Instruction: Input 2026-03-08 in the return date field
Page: home
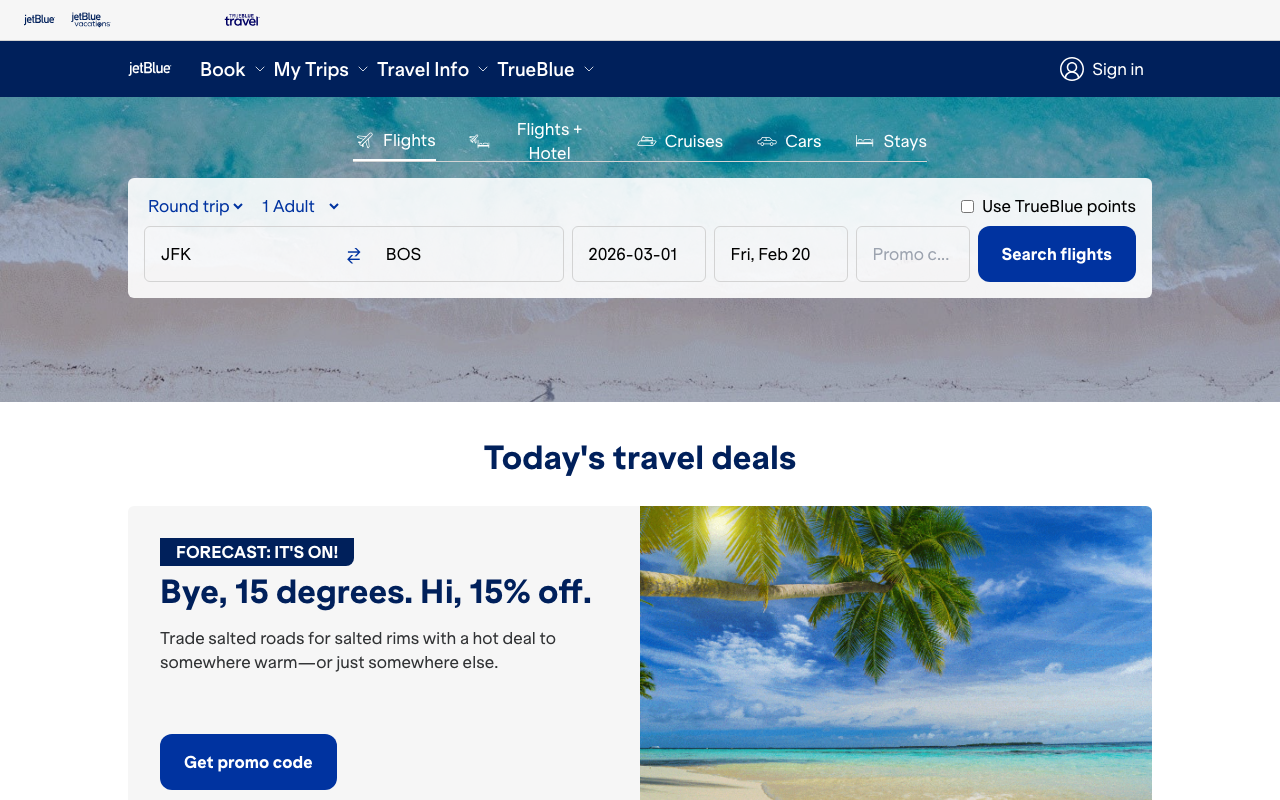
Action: type